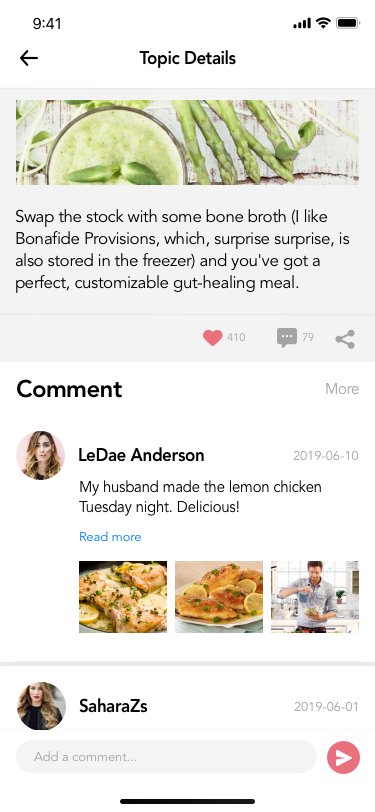
Text in this UI design:
Swap the stock with some bone broth (I like Bonafide Provisions, which, surprise surprise, is also stored in the freezer) and you've got a perfect, customizable gut-healing meal.
Topic Details
LeDae Anderson
2019-06-10
Read more
My husband made the lemon chicken Tuesday night. Delicious!
SaharaZs
2019-06-01
That Lemon Pepper Chicken sounds absolutely delicious
Comment
More
Add a comment...
410
79